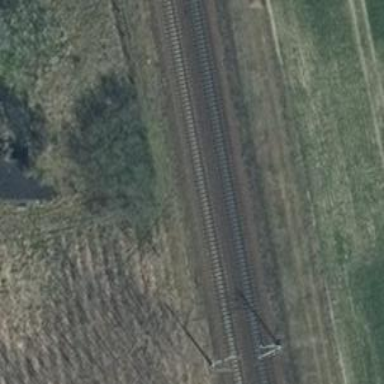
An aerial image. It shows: Path with grass surface. The track type is grade 5.